Question: Map type?
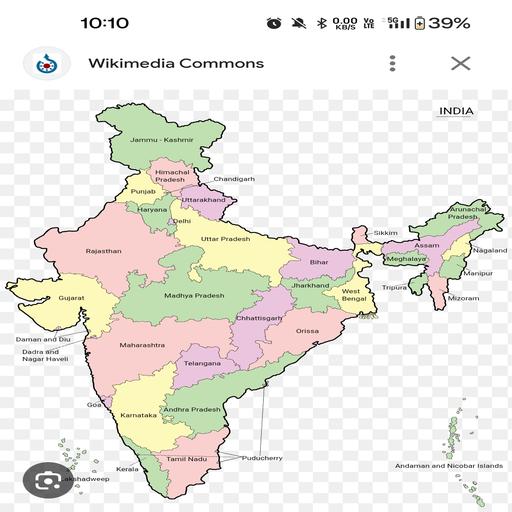
Answer: India states